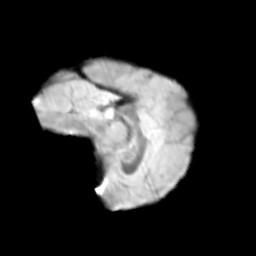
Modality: T2w
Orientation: sagittal
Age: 13
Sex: male
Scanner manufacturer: siemens
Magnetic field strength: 3 T
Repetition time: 3.8 s
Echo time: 0.07 s